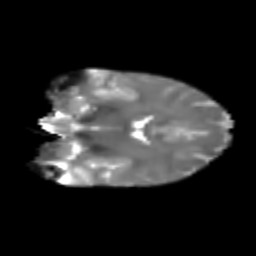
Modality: T2w
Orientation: coronal
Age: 31
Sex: female
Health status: healthy